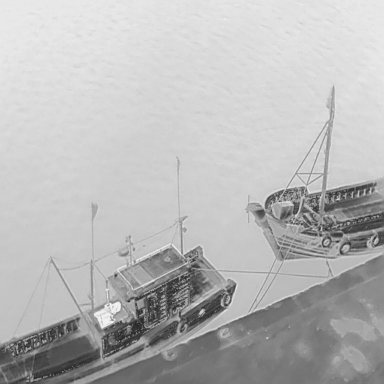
There are two bulk_carriers in the infrared image.